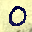
Label: 0